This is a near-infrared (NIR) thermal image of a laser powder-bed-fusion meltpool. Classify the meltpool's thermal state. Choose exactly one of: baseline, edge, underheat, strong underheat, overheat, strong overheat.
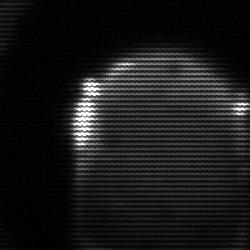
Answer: edge